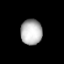
Tissue: prostate
Cell type: Fibroblasts
Senescence score: 0.7736
Nuclear area (px): 534
Mean DAPI intensity: 180.895